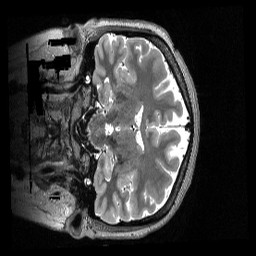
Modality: T2w
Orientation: coronal
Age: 27
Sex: female
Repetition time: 3.2 s
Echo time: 0.563 s